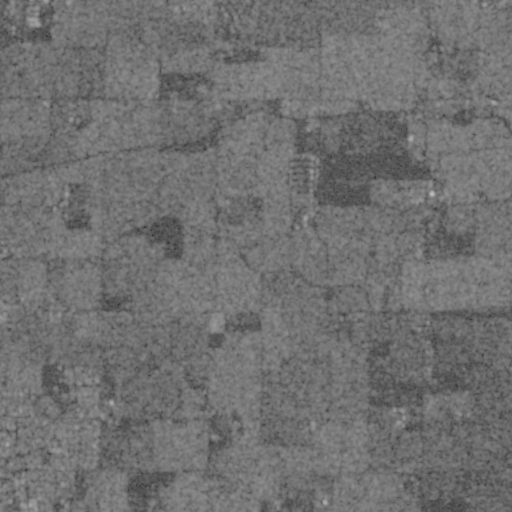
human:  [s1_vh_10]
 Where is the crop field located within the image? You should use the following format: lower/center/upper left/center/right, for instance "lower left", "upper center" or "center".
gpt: The crop field is located in the upper right of the image.
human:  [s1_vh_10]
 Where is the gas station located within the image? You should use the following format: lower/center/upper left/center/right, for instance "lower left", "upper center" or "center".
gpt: The gas station is located in the lower left of the image.
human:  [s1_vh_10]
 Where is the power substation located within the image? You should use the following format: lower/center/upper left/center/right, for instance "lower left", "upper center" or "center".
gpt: The power substation is located in the center left of the image.
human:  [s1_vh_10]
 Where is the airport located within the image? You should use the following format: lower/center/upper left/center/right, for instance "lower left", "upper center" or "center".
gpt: There is no airport in the image.

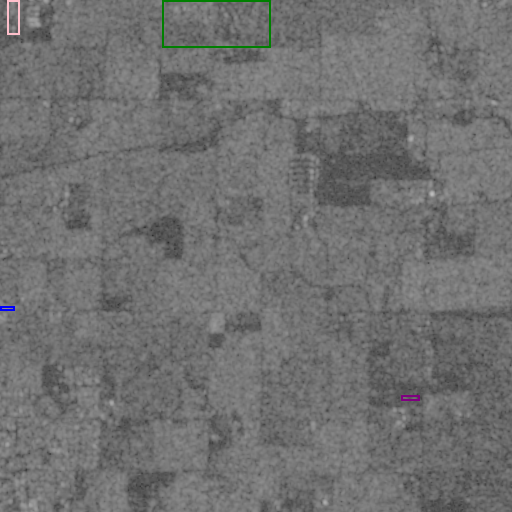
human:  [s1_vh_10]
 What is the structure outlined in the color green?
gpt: The structure outlined in green is a park.
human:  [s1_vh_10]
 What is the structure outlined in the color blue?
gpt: The structure outlined in blue is a power substation.
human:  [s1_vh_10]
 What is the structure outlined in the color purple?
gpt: The structure outlined in purple is a building.
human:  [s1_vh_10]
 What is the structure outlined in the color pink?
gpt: The structure outlined in pink is a building.
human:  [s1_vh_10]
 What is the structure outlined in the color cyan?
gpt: There is no cyan outline.